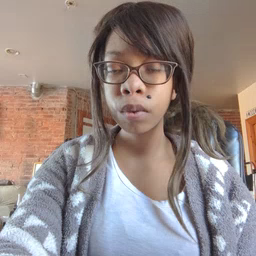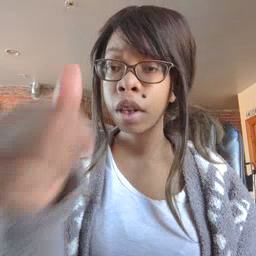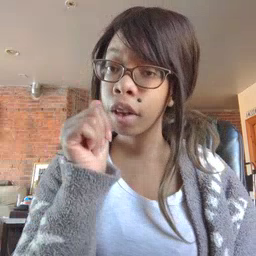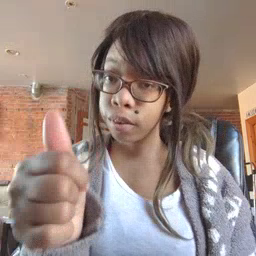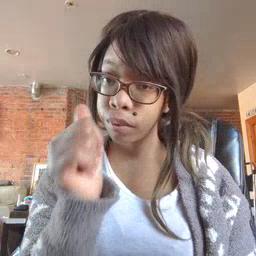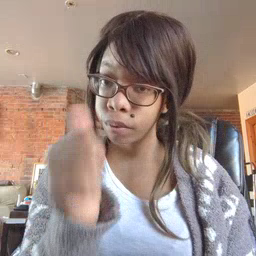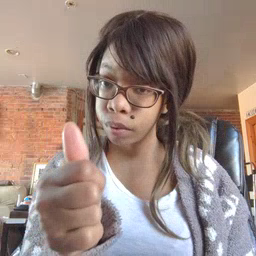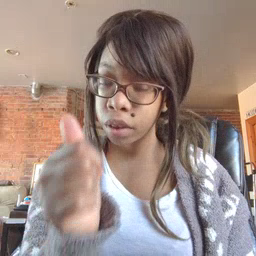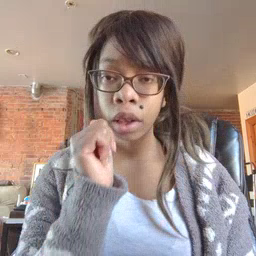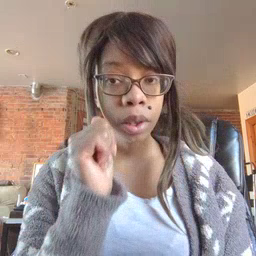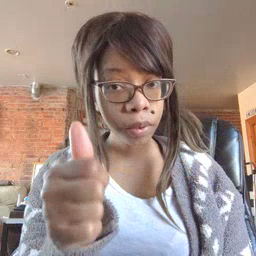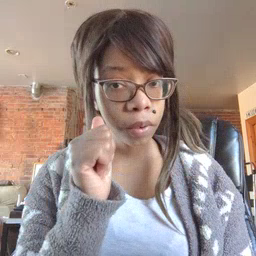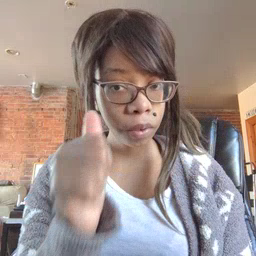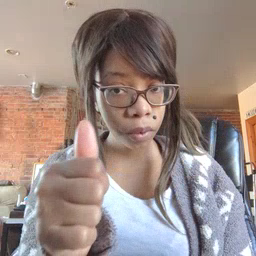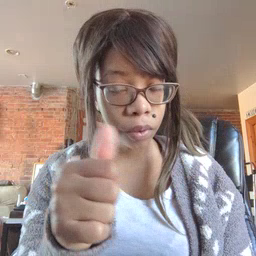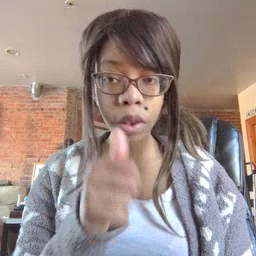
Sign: yourself